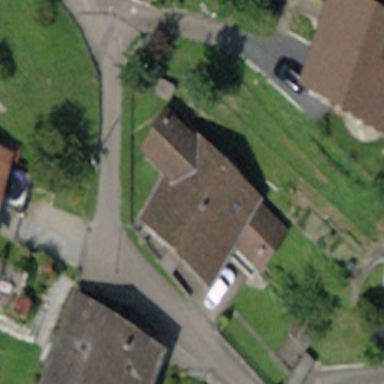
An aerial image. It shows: Residential building.